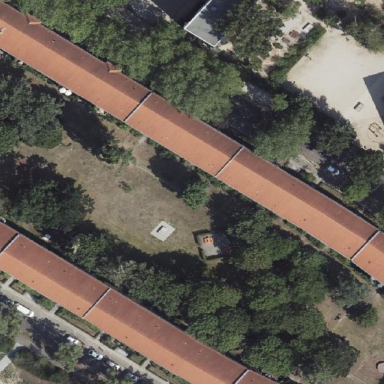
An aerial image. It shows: Apartments building with gabled roof oriented along the building.